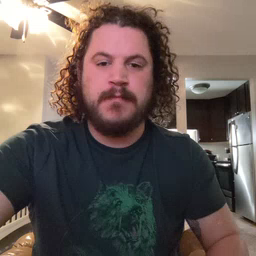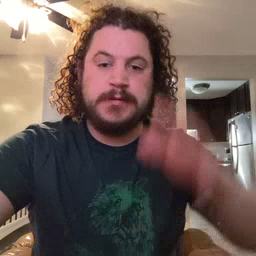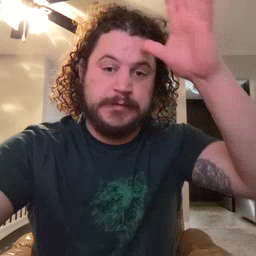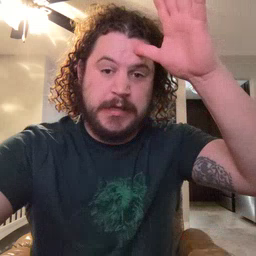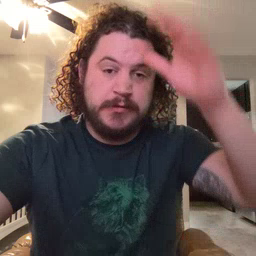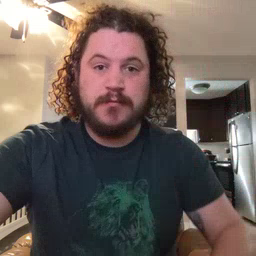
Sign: dad